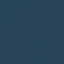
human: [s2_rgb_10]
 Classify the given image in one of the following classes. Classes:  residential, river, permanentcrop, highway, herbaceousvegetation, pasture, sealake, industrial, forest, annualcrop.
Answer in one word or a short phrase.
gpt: SeaLake